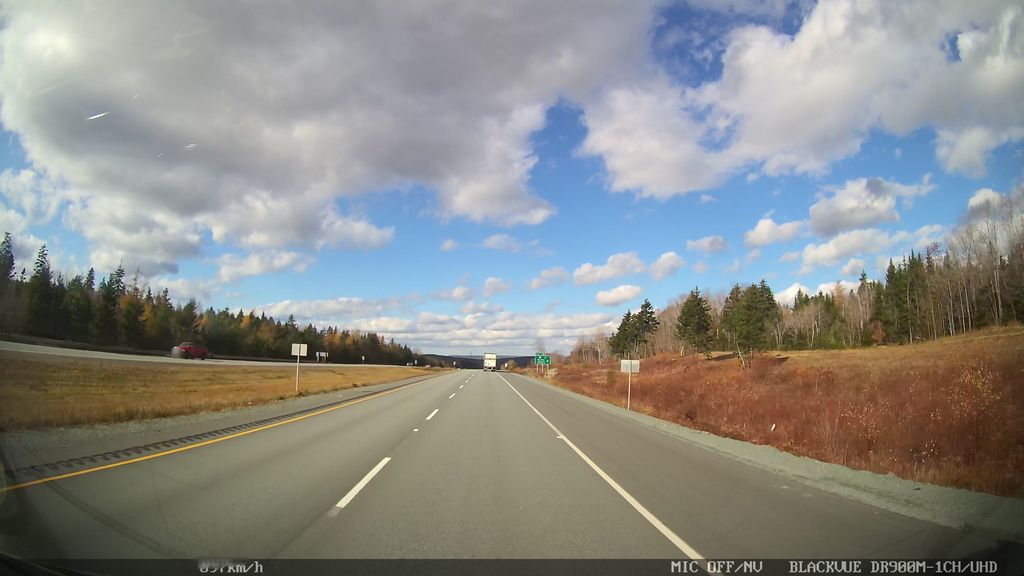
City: halifax